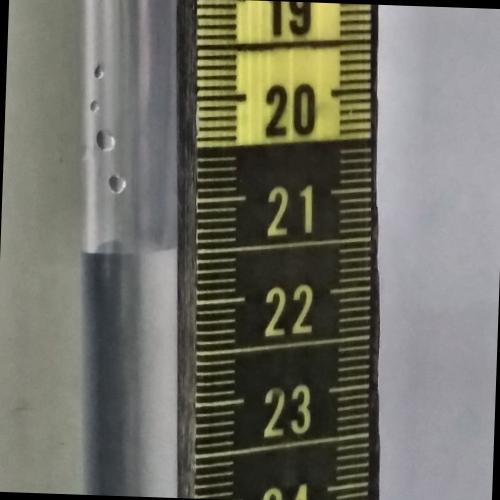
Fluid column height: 21.5 cm